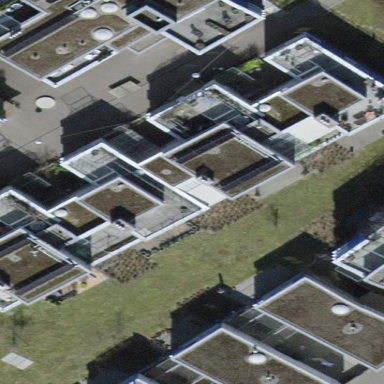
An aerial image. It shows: Flat-roofed building.